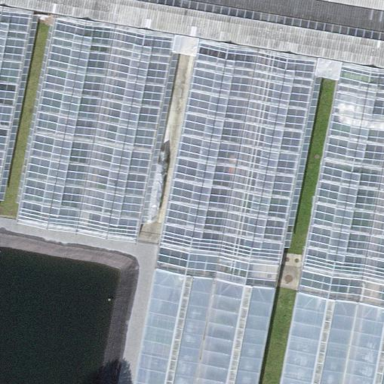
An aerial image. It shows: Greenhouse used for horticulture.